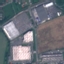
Land use / land cover class: Industrial